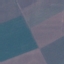
Label: AnnualCrop